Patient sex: M
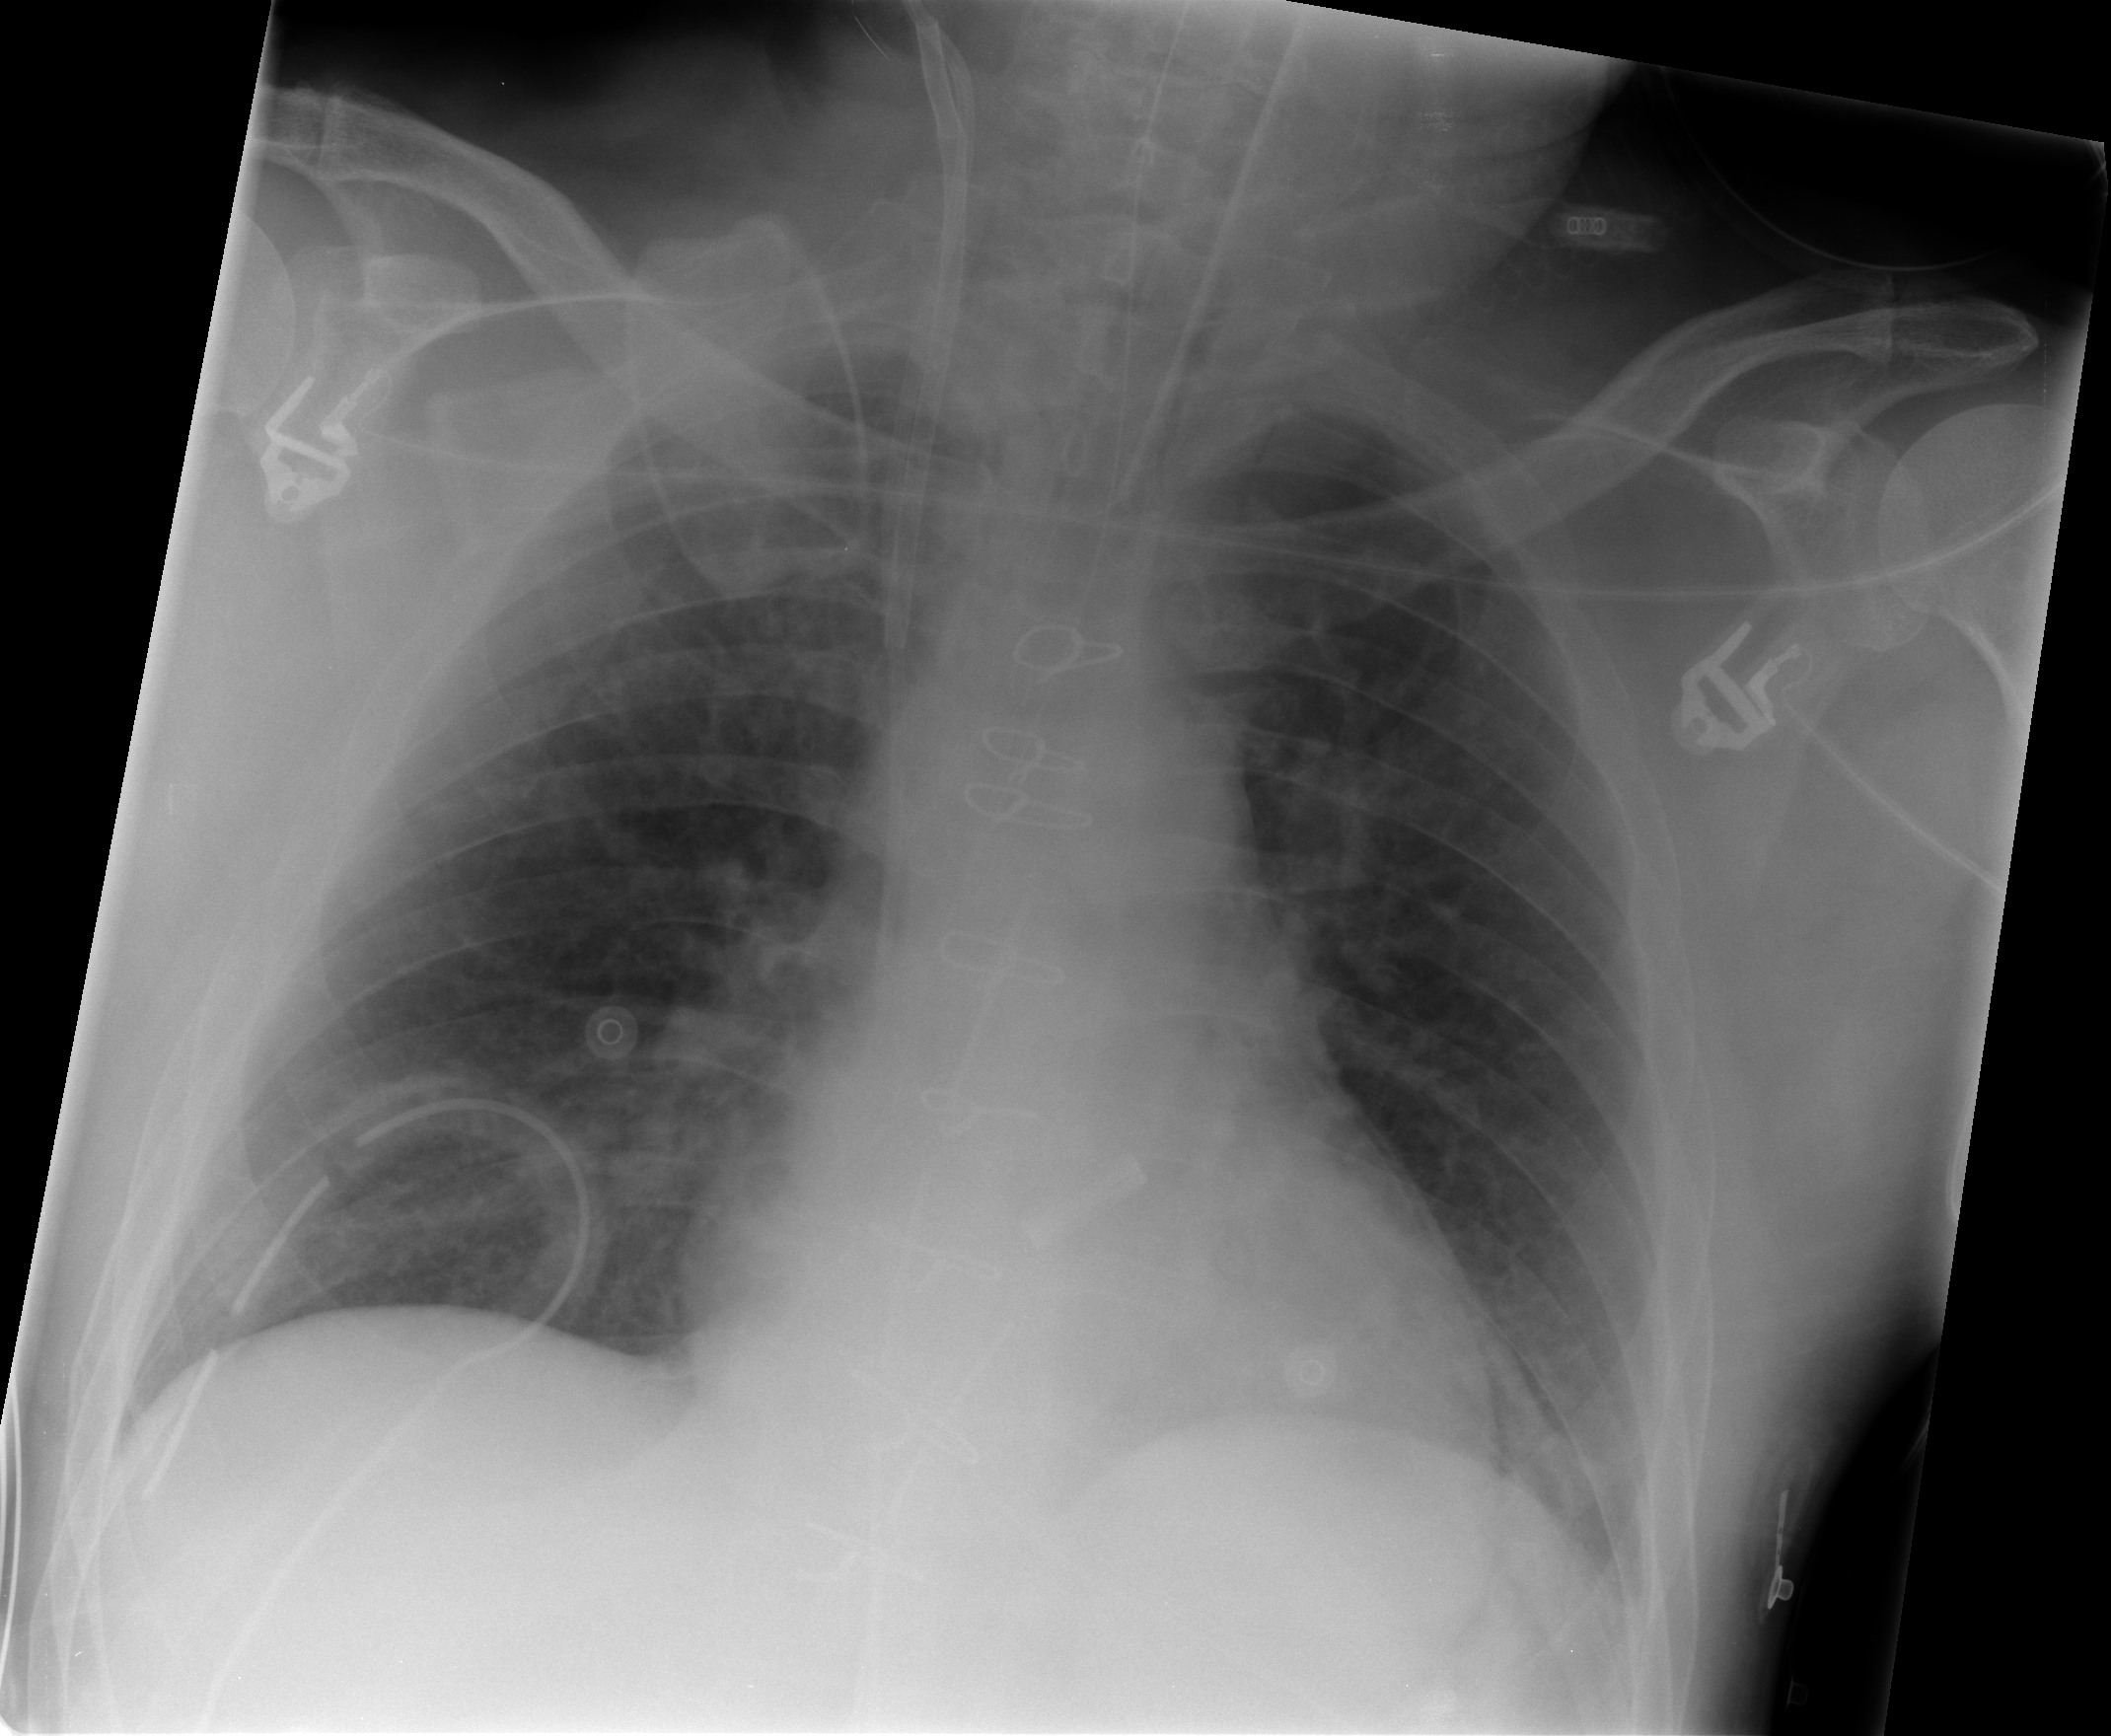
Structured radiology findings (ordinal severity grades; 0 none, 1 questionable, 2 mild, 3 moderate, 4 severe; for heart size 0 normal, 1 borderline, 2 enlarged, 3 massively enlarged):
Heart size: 0
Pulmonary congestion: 0
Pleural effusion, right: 0
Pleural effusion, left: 0
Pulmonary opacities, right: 0
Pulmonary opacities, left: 0
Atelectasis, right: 1
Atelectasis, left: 0